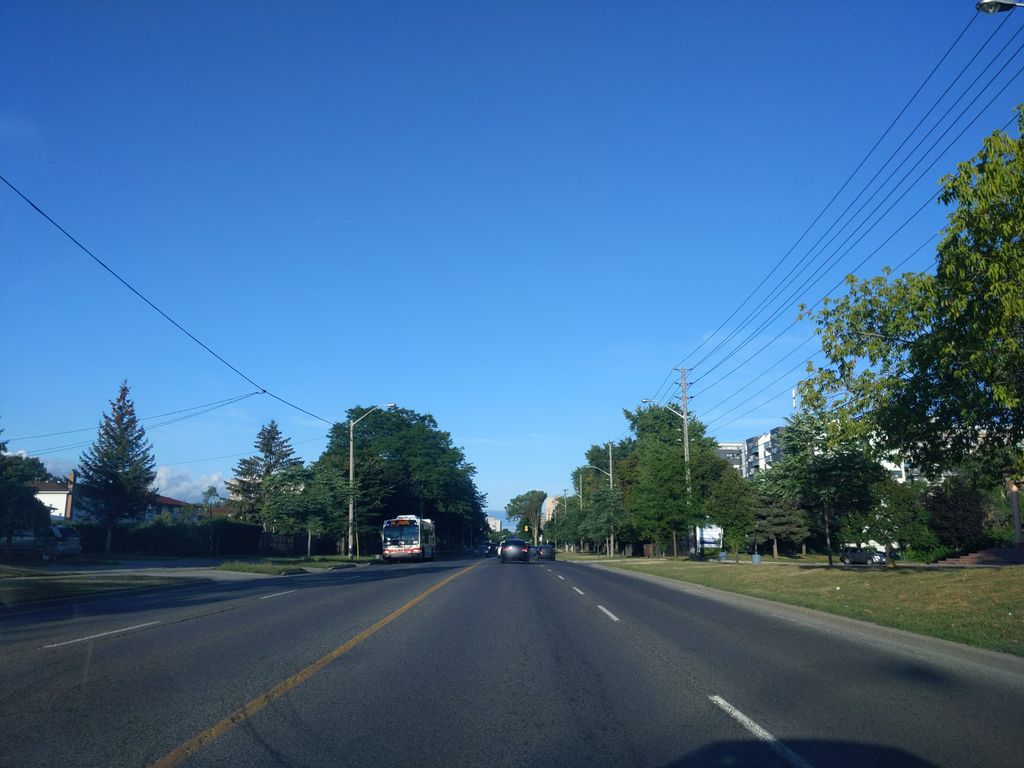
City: toronto